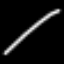
Label: line